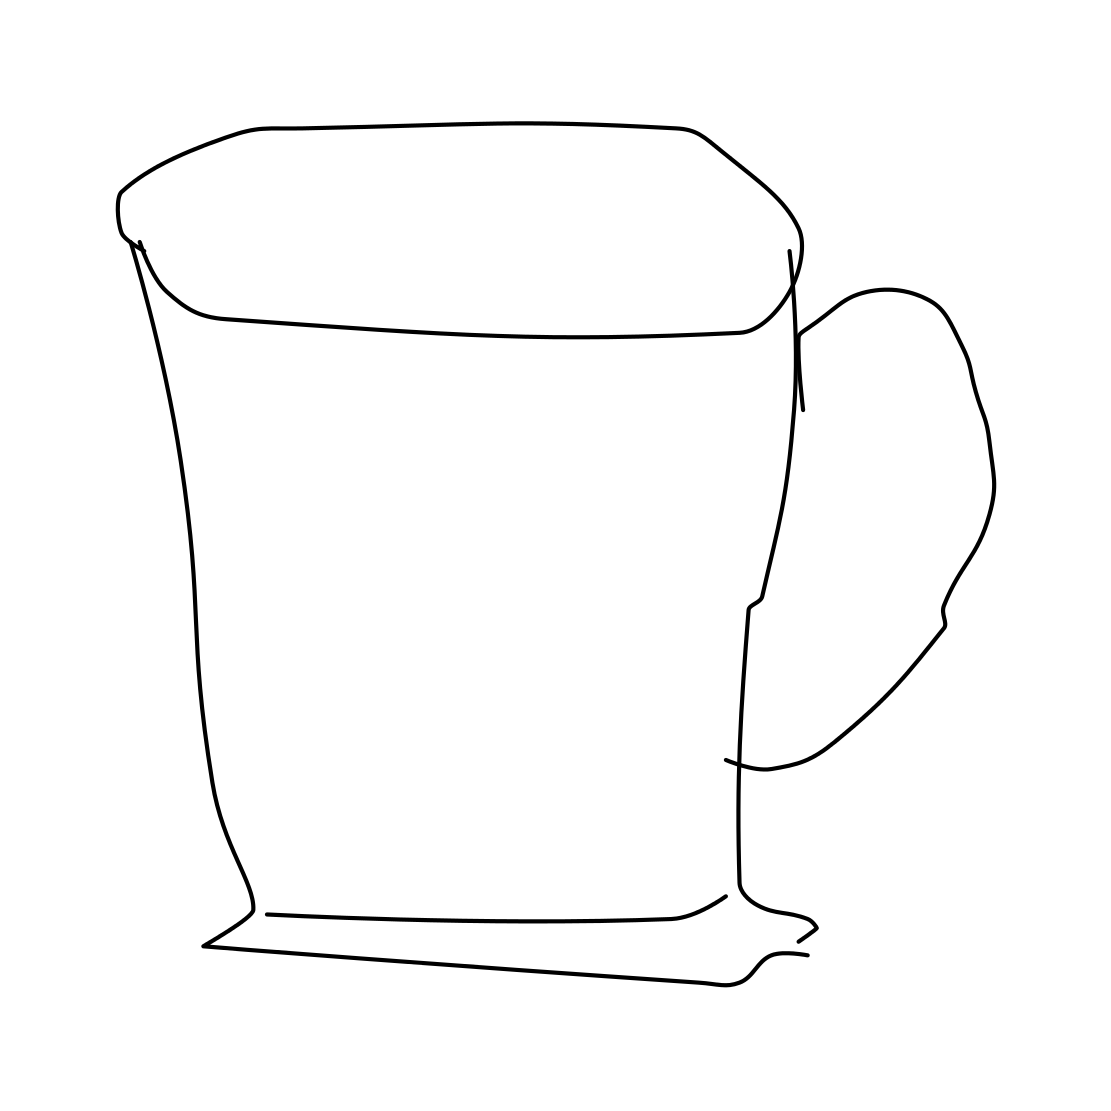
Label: beer-mug